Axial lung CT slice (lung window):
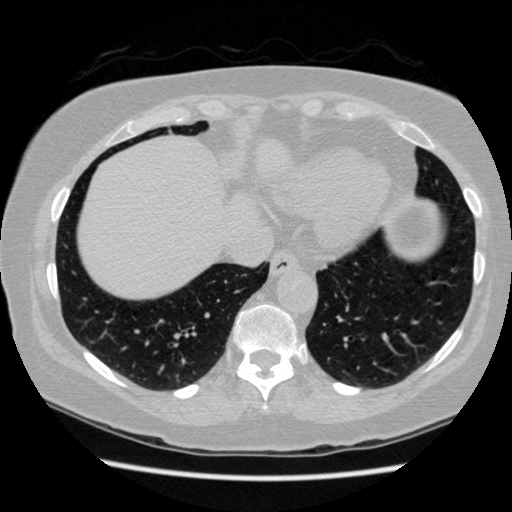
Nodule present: no